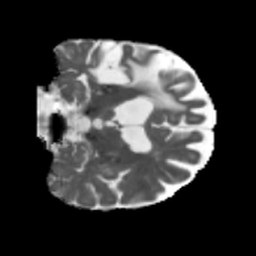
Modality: MD
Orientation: coronal
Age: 52
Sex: male
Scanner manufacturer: siemens
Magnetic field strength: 3 T
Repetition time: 5.47 s
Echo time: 0.0854 s